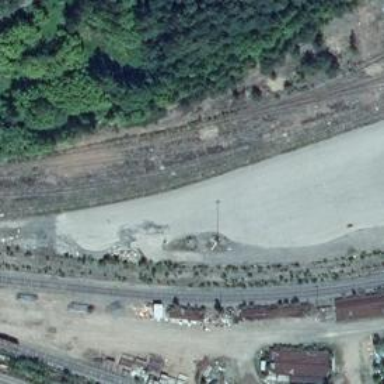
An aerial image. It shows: Abandoned railway.